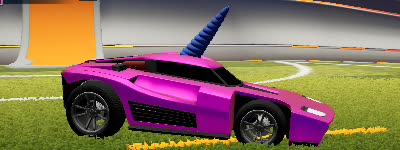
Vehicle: breakout